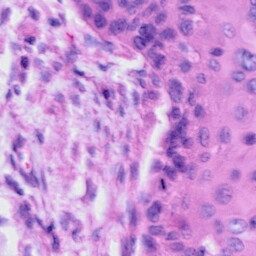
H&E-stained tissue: Cervix